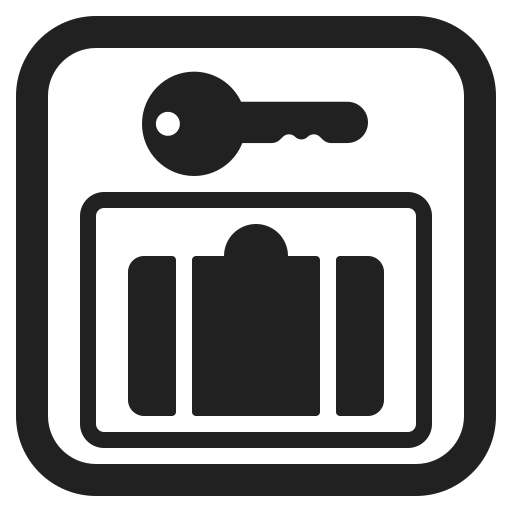
left luggage high contrast